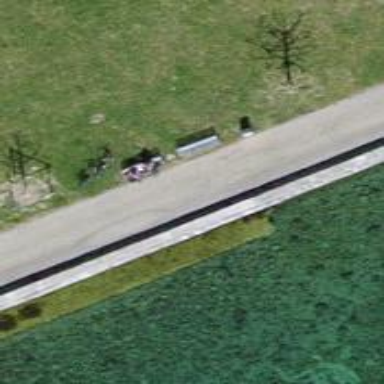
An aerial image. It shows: Bench.